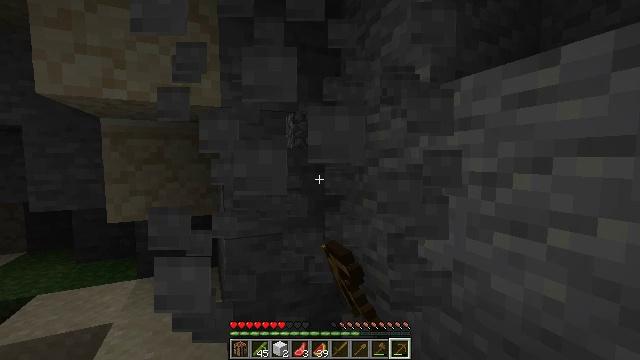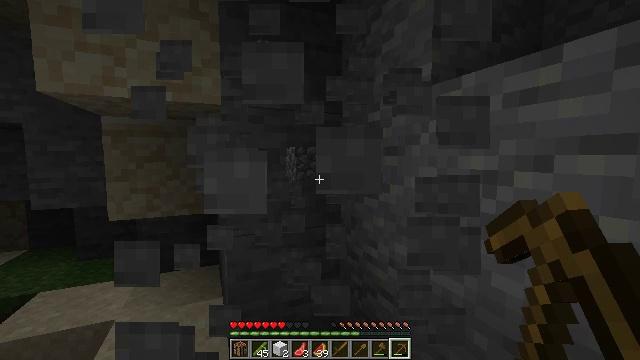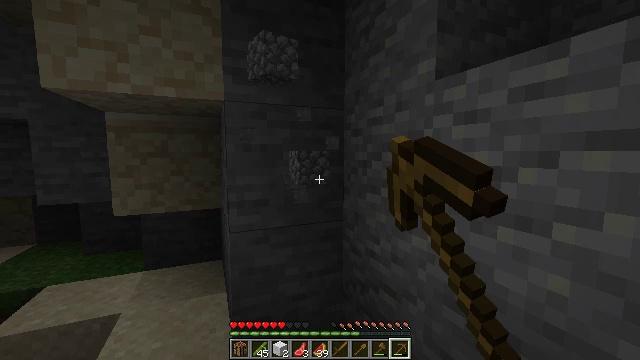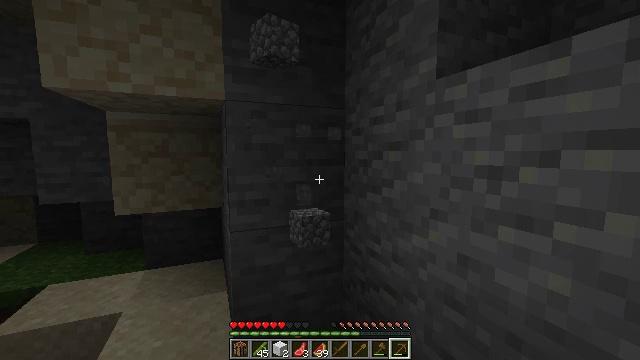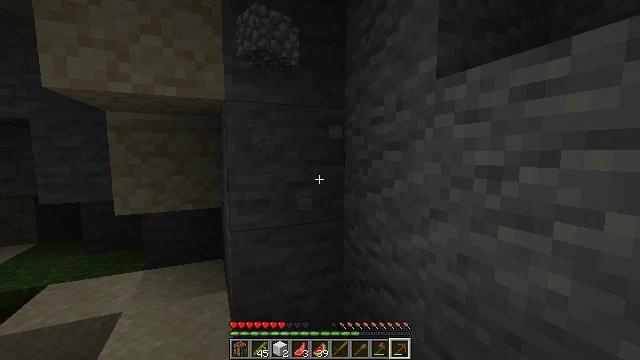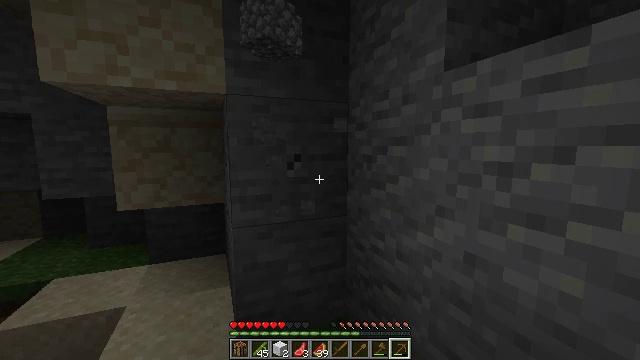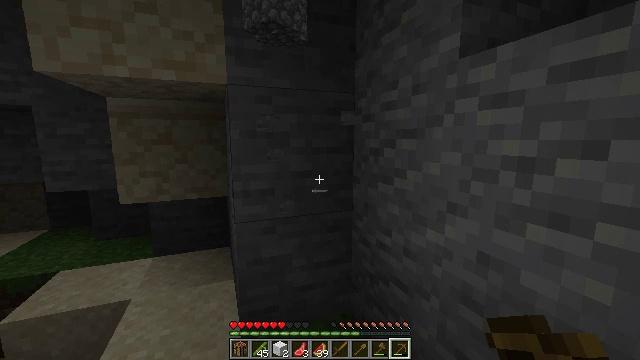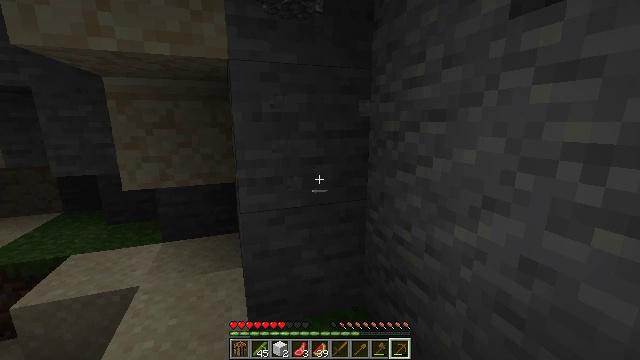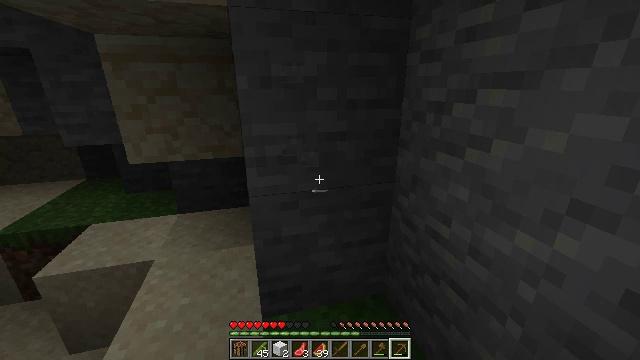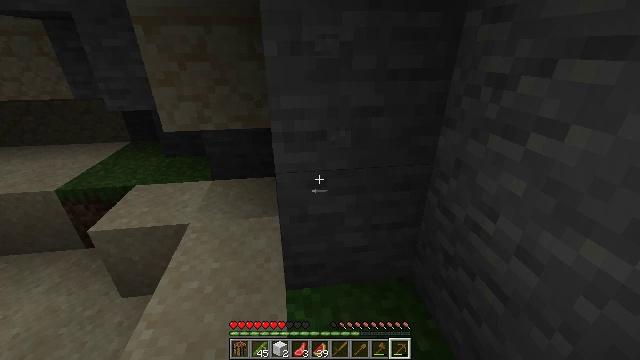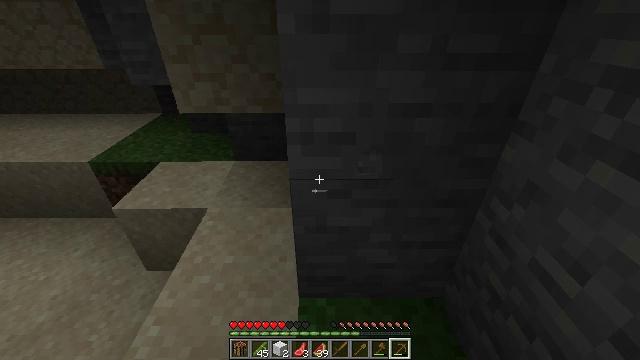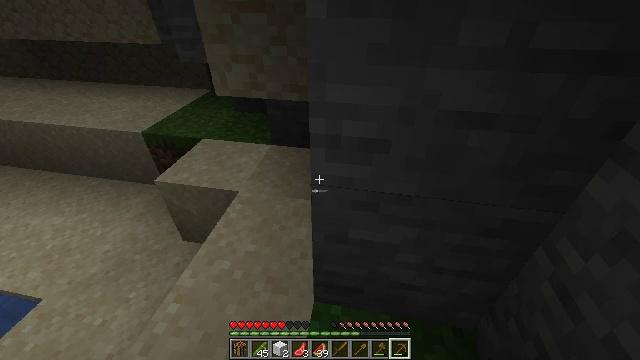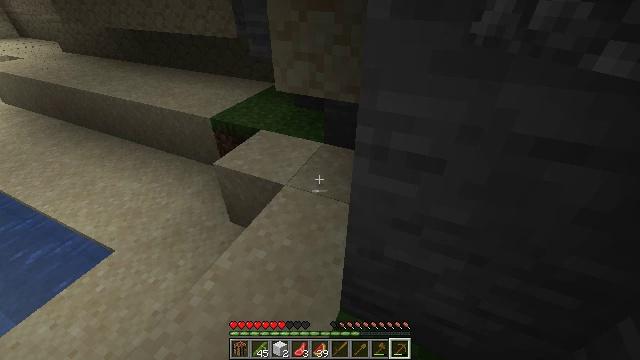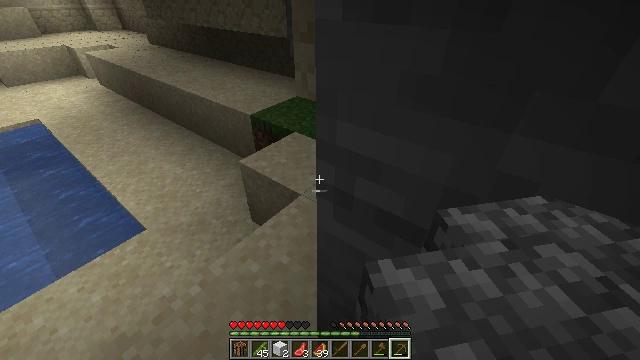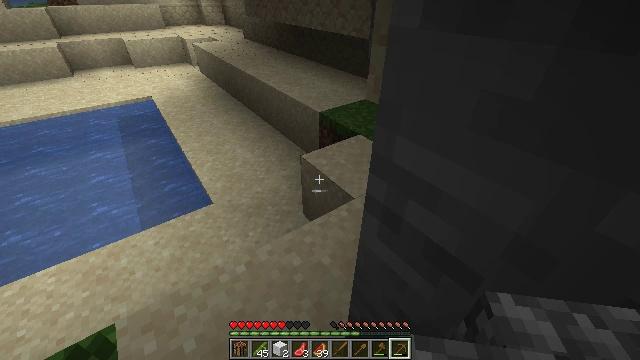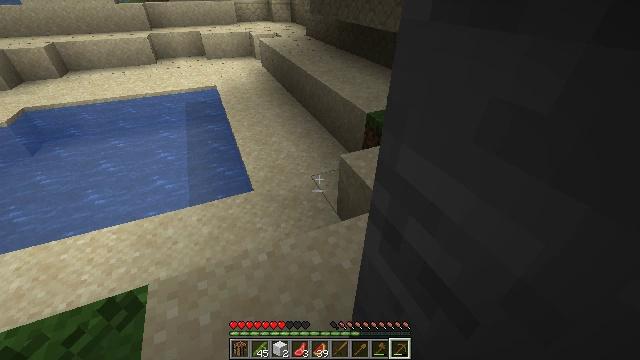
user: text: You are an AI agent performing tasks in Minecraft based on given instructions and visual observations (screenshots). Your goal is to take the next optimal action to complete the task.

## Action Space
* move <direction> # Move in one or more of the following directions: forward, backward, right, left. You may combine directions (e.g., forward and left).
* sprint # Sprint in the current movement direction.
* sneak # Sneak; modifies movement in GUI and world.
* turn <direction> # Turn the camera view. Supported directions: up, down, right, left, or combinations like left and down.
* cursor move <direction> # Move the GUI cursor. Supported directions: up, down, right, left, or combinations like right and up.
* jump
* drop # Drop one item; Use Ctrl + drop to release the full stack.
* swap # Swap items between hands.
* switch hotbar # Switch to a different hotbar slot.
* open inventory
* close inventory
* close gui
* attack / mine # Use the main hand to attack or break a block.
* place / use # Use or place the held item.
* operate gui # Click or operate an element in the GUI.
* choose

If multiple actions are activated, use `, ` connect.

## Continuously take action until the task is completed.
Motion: motion action
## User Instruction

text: Extract mossy cobblestone using a pickaxe.
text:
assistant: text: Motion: attack / mine
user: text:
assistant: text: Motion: attack / mine
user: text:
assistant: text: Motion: attack / mine
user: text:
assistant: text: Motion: attack / mine
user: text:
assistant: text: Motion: move forward, turn down, attack / mine
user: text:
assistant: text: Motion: move forward, turn down
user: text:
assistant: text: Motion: move forward, turn left and down
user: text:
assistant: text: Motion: move forward, turn left and down
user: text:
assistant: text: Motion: move forward, turn left and down
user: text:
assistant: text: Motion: move forward, turn left and down
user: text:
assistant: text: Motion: move forward and move right, turn left and down
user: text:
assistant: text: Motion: move forward and move right, turn left
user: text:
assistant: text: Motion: move forward and move right, turn left
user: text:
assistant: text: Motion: turn left
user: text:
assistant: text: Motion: turn left
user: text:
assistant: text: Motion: turn left and up
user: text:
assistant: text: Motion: turn left and up
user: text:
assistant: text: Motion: no_op
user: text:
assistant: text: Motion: no_op
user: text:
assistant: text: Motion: no_op
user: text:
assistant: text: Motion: open inventory
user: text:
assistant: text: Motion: open inventory
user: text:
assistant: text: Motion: open inventory
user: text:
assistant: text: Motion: open inventory
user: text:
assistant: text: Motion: no_op
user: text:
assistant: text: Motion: cursor move right
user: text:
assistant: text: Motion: cursor move right
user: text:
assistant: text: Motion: no_op
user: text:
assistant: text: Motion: no_op
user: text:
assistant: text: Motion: no_op